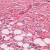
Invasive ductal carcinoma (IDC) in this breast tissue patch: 1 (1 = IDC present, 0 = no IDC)